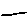
Label: line